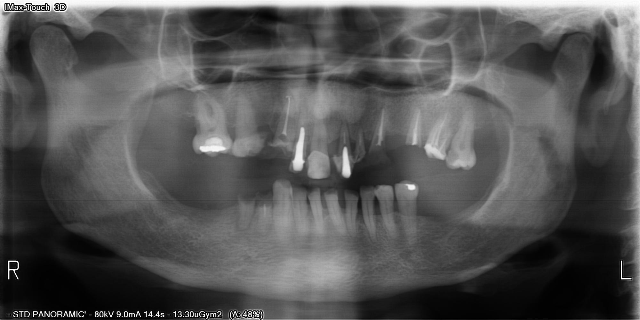
adult